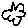
Label: flower